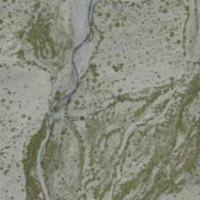
EUNIS habitat code: 48
Species observed at this site:
Marmota marmota